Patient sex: F
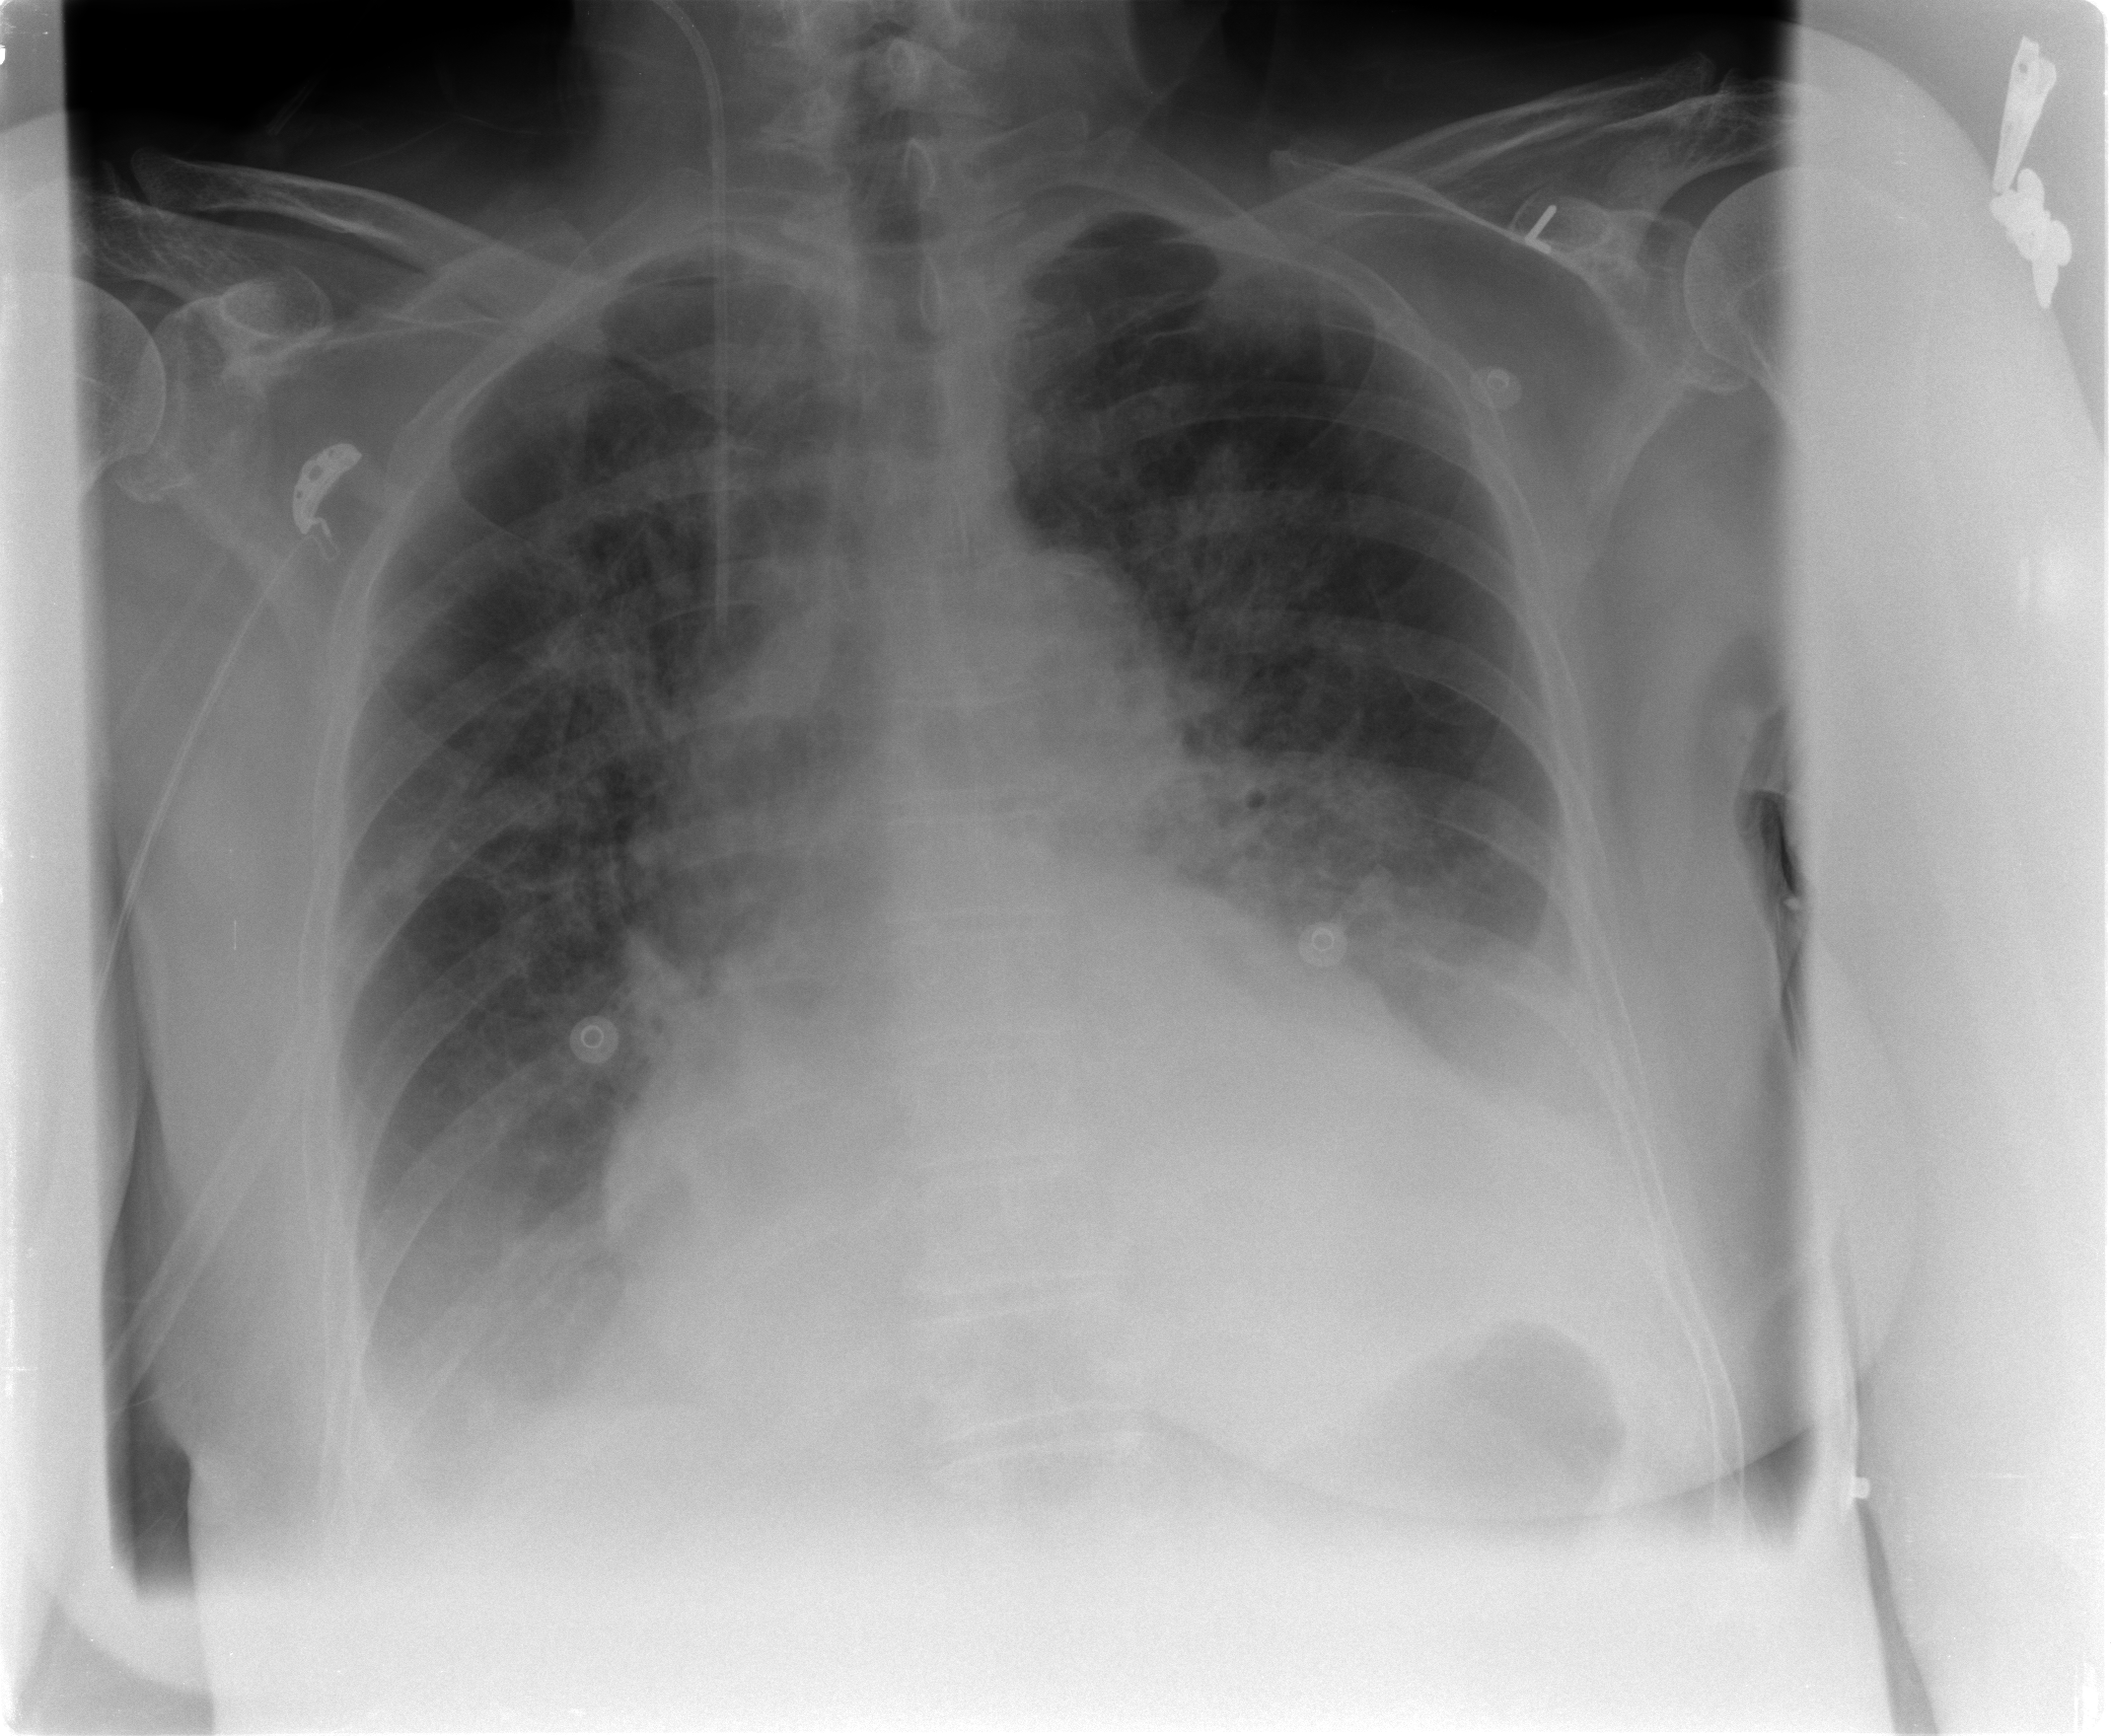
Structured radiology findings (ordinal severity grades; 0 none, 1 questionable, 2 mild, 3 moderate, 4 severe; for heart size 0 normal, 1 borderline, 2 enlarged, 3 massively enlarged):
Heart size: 2
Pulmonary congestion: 1
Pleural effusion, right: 2
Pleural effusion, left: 2
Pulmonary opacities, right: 2
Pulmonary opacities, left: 3
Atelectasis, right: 2
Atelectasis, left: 2